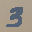
Label: 3